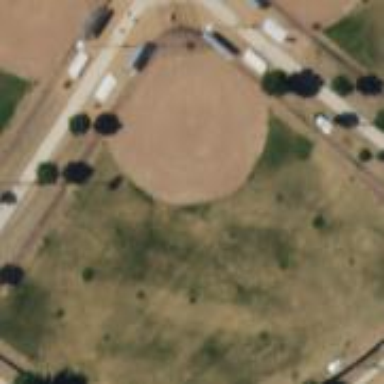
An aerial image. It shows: Baseball pitch for leisure land.